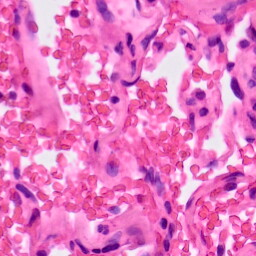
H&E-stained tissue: Lung